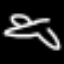
Label: airplane